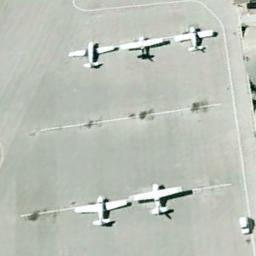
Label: airplane